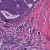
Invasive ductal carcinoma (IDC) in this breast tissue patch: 0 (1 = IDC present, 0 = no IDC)